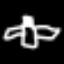
Label: angel